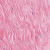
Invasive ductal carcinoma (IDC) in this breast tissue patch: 0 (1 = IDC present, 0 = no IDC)